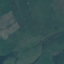
Land use / land cover: Pasture